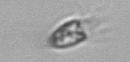
Label: Balanion